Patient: sex F, age 66
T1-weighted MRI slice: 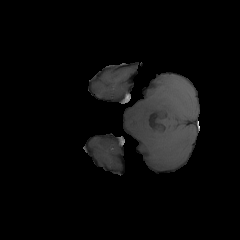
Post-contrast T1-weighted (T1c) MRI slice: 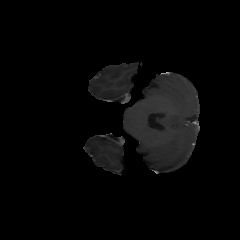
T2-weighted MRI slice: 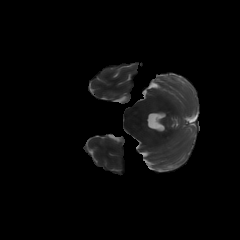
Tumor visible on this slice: no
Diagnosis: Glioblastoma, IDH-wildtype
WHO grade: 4